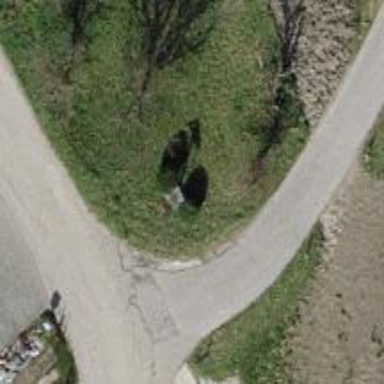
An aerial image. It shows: Wayside cross with historic significance.